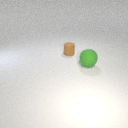
small brown rubber cylinder behind large green rubber sphere